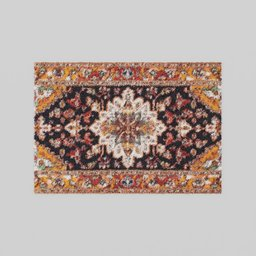
Label: decoration